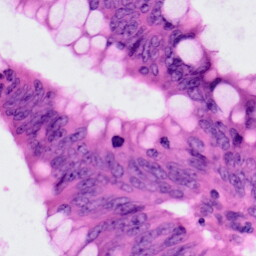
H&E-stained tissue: Colon